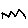
Label: zigzag